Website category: sports
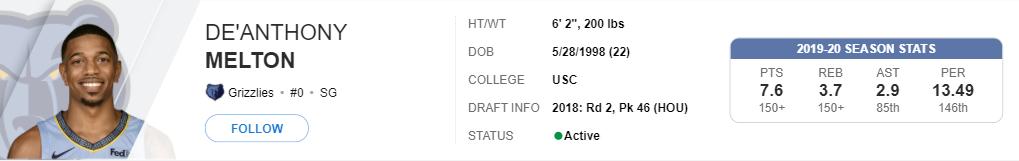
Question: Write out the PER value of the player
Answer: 13.49

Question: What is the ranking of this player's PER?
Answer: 146th

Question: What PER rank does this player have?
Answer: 146th

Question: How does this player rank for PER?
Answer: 146th

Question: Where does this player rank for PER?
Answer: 146th

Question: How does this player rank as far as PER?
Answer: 146th

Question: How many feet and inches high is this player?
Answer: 6' 2"

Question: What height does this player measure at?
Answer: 6' 2"

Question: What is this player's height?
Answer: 6' 2"

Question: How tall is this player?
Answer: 6' 2"

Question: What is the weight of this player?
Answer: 200 lbs

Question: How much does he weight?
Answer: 200 lbs

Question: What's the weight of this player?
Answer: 200 lbs

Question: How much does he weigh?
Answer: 200 lbs

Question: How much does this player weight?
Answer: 200 lbs